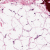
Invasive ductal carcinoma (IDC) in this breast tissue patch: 0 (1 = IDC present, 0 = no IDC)